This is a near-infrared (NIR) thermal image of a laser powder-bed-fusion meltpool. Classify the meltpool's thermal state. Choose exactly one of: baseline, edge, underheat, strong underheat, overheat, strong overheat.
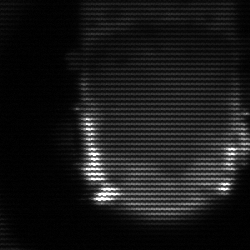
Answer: baseline